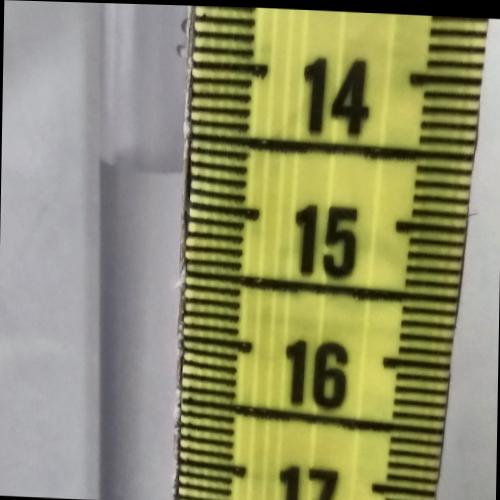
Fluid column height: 14.8 cm